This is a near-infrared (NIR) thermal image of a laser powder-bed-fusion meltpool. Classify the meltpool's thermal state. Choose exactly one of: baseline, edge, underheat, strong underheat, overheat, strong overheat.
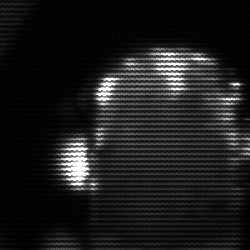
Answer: baseline